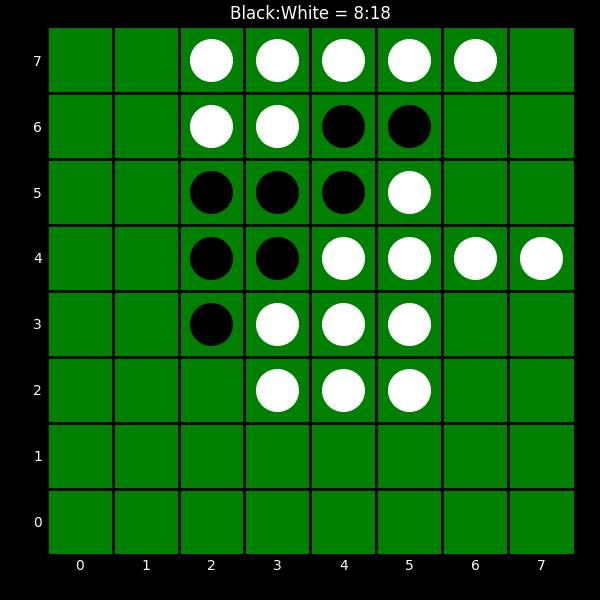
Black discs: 8
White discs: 18